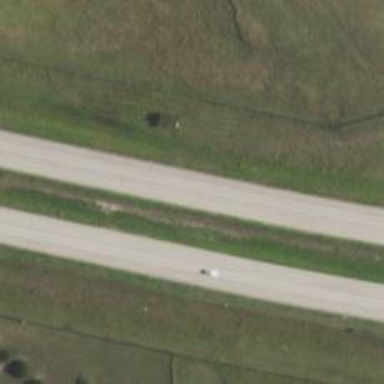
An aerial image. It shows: Asphalt motorway.